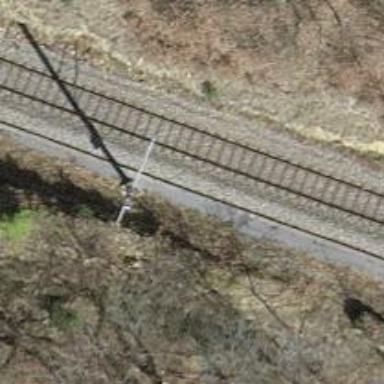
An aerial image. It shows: Railway signal.